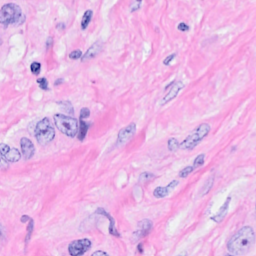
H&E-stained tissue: Breast